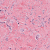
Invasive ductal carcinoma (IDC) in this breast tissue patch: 0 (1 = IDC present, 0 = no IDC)